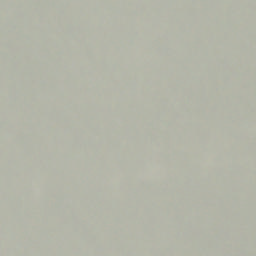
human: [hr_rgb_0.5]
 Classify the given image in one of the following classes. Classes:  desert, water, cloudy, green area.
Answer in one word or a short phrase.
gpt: cloudy